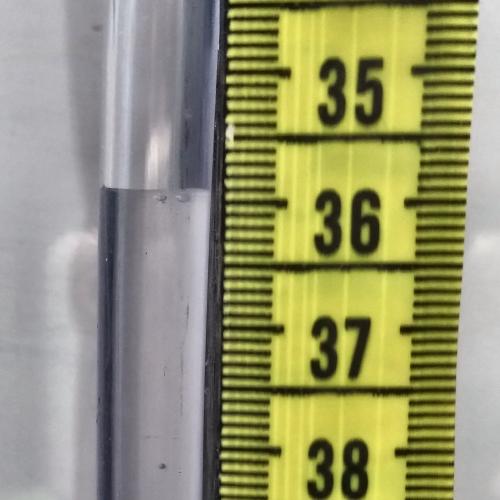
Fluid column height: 35.9 cm